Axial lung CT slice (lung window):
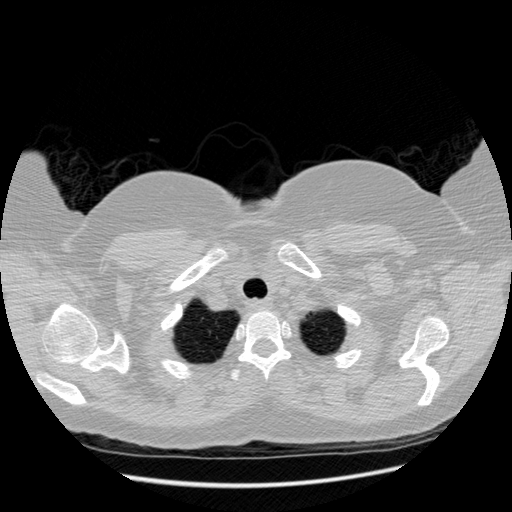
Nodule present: no